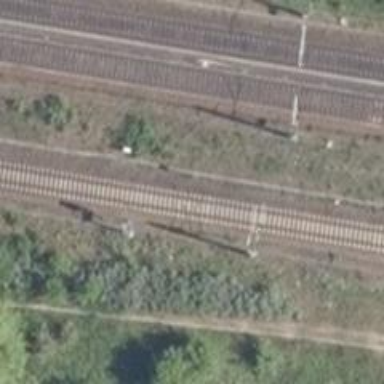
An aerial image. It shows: Railway milestone.